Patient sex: M
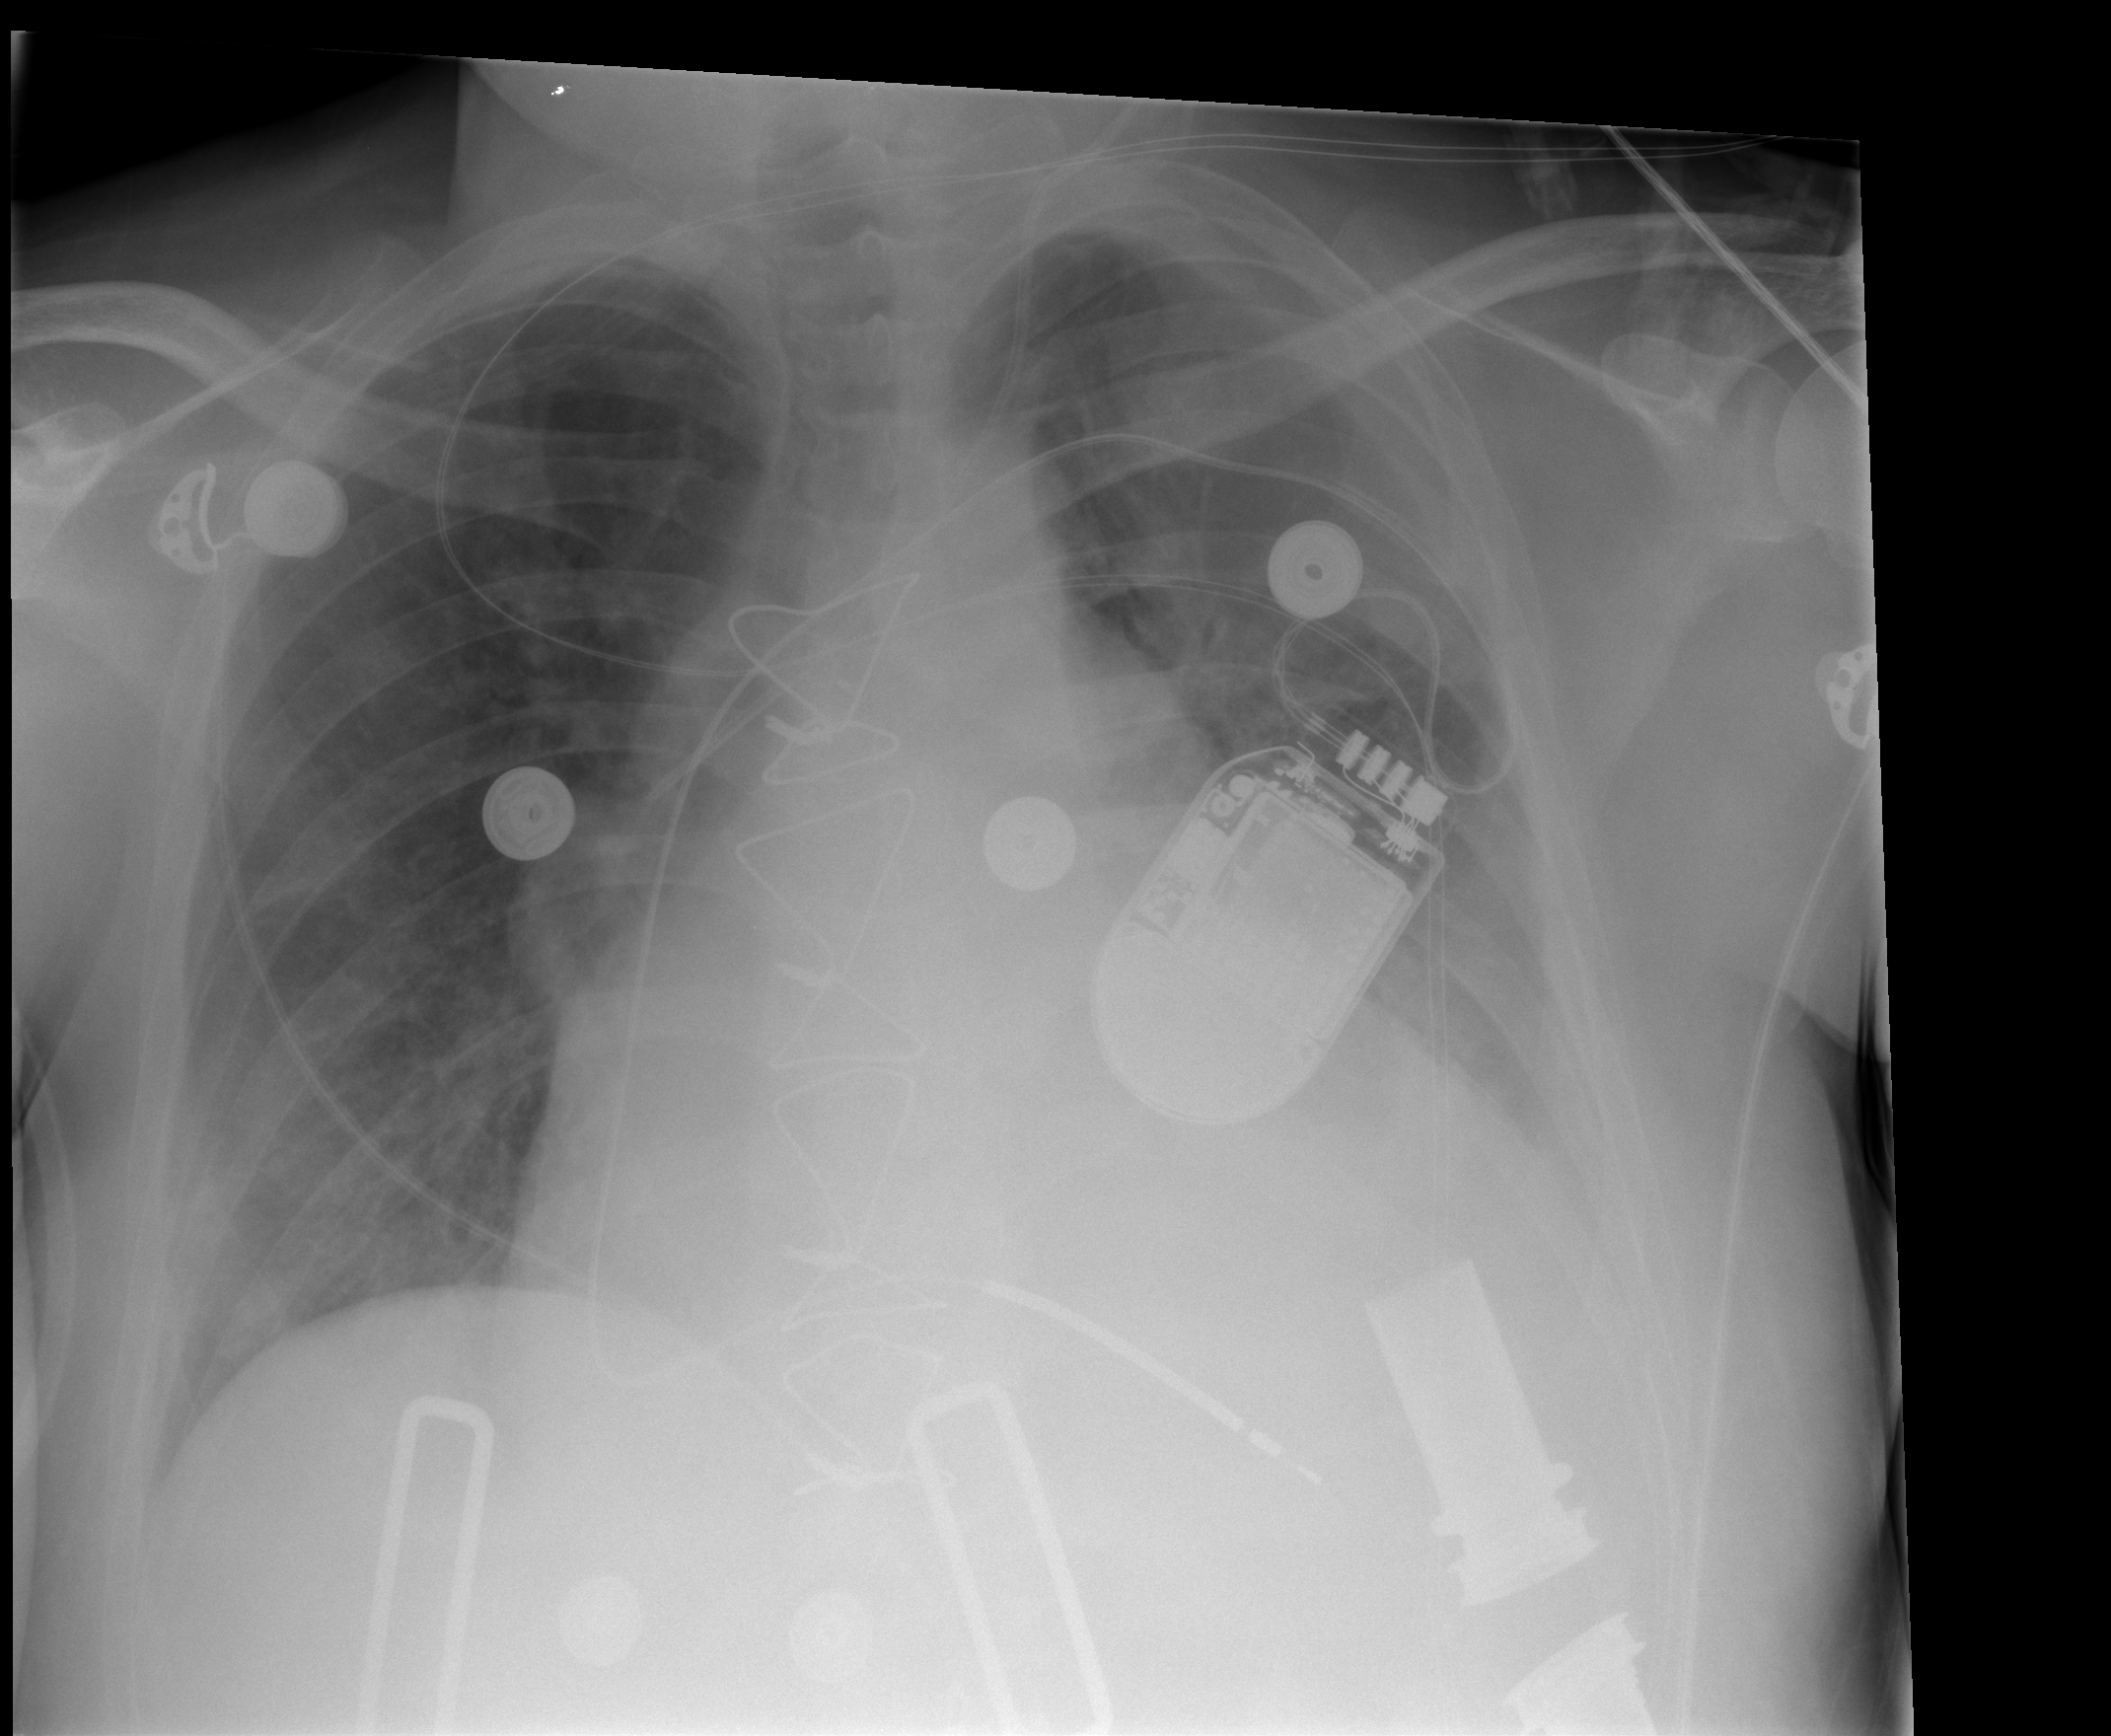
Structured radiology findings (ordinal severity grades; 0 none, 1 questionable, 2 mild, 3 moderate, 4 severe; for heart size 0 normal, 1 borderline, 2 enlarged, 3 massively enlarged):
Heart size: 2
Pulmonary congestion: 2
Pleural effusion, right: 0
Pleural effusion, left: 2
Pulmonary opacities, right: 0
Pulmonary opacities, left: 0
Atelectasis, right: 0
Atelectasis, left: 2